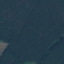
Land use / land cover: Forest